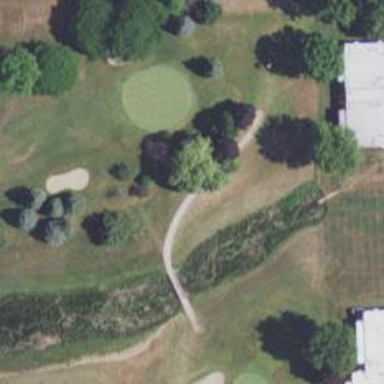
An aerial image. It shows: Service road used as golf cart path.